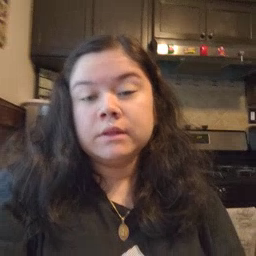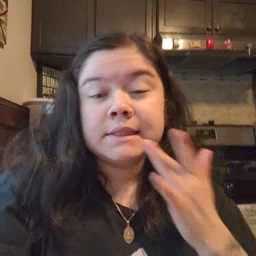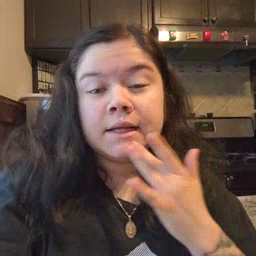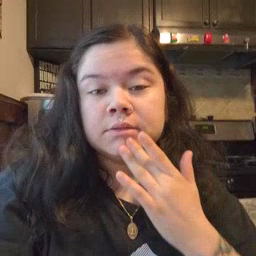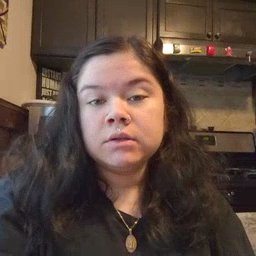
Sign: taste